Brain MRI study timepoint: followup_recurrence
T1CE (contrast-enhanced T1) slice:
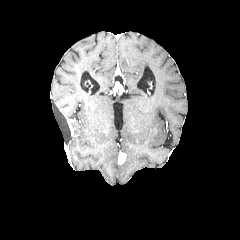
T2-FLAIR slice:
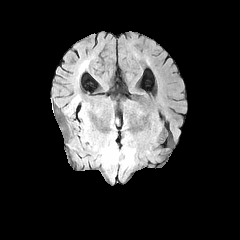